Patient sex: F
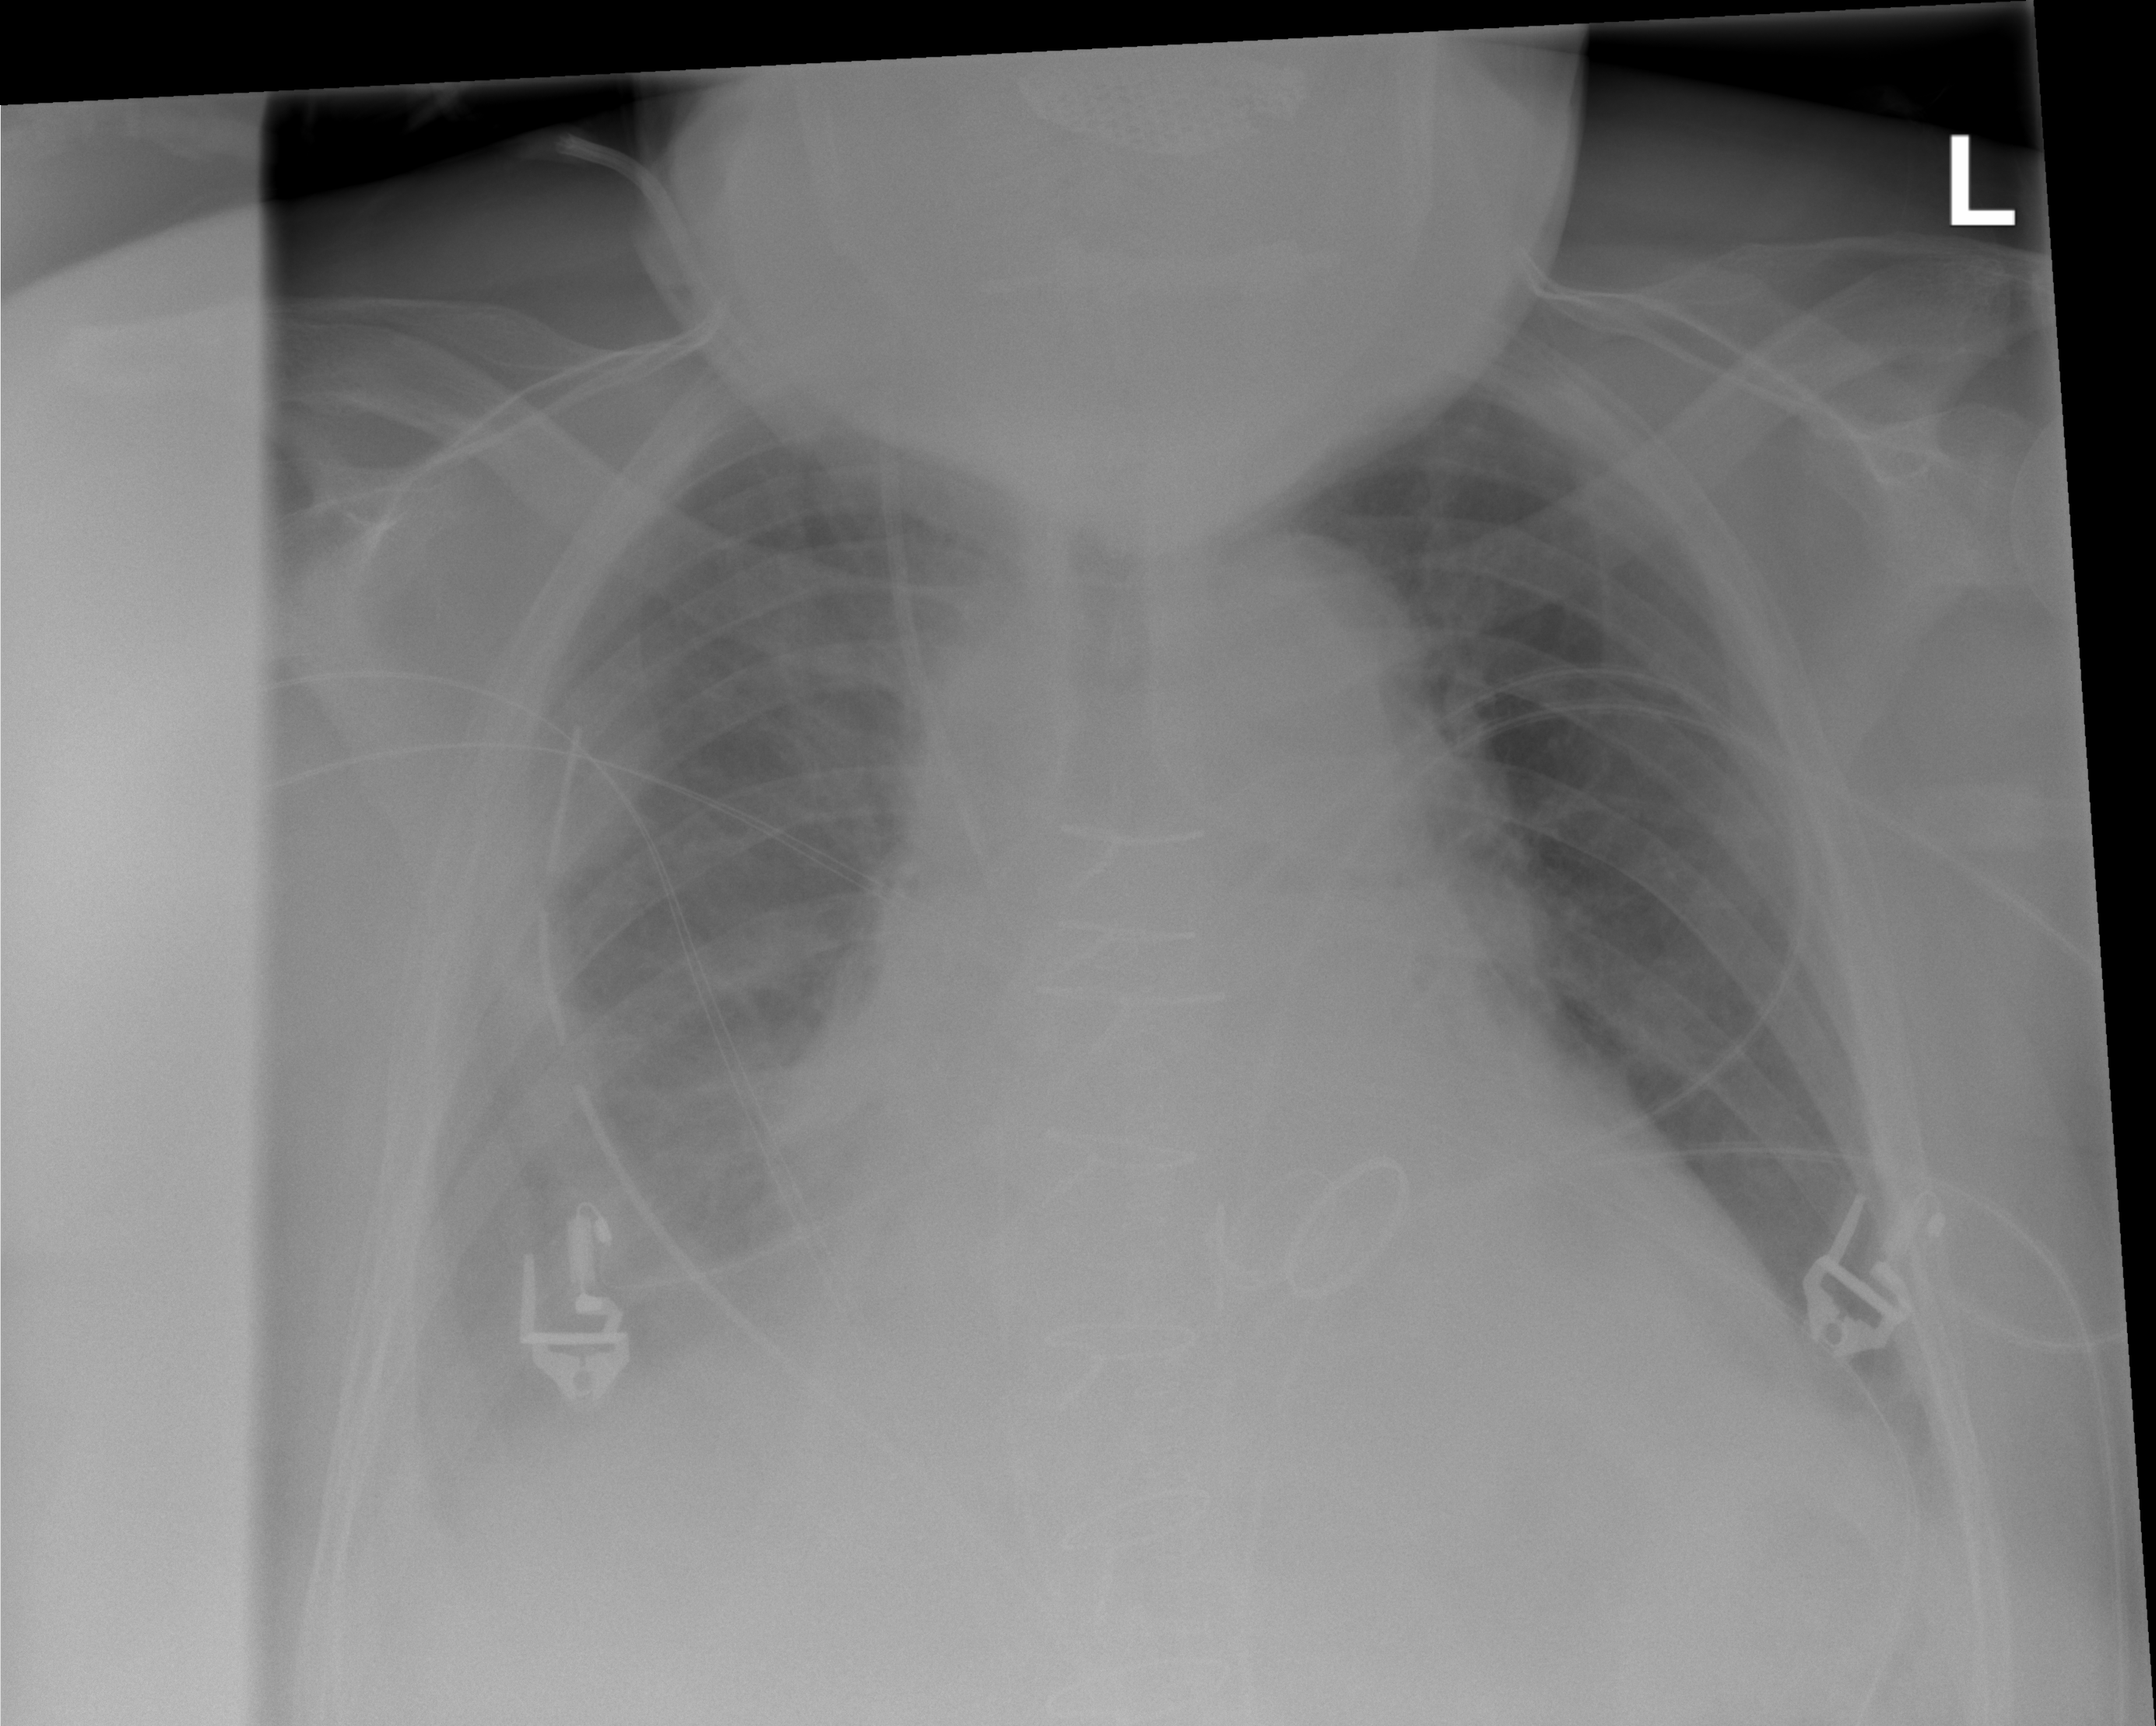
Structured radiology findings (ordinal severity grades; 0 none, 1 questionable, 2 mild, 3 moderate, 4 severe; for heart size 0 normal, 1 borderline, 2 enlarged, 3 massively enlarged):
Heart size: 1
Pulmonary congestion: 0
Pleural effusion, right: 1
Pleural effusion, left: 0
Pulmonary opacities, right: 1
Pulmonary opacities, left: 0
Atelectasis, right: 0
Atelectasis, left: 1